Question: I have a collection view in my UIViewController class and use an array of Booleans to see which indices are expanded <URL>.
'''
var isExpanded = [Bool]()
'''
So when I click a button, I am able to reload the cell with:
'''
@objc func topButtonTouched(indexPath: IndexPath) {
print(indexPath)
isExpanded[indexPath.row] = !isExpanded[indexPath.row]
UIView.animate(withDuration: 0.6, delay: 0.0, usingSpringWithDamping: 0.6, initialSpringVelocity: 1.0, options: UIView.AnimationOptions.transitionCurlUp, animations: {
self.listCollectionView.reloadItems(at: [indexPath])
}, completion: { success in
print("success")
})
}
'''
So far so good. However, the issue I am having appears when the cells are reordered. I am not reordering with beginInteractiveMovementForItem(), updateInteractiveMovementTargetPosition(), etc.
I started using this function <URL> thinking that it would reorder the cells as well:
'''
@objc func longPressRecognized(_ recognizer: UILongPressGestureRecognizer) {
let location = recognizer.location(in: collectionView)
let indexPath = collectionView.indexPathForItem(at: location)
switch recognizer.state {
case UIGestureRecognizer.State.began:
guard let indexPath = indexPath else { return }
let cell = cellForRow(at: indexPath)
snapshotView = cell.snapshotView(afterScreenUpdates: true)
collectionView.addSubview(snapshotView!)
cell.contentView.alpha = 0.0
UIView.animate(withDuration: 0.2, animations: {
self.snapshotView?.transform = CGAffineTransform(scaleX: 1.1, y: 1.1)
self.snapshotView?.alpha = 0.9
})
snapshotPanPoint = location
snapshotIndexPath = indexPath
case UIGestureRecognizer.State.changed:
guard let snapshotPanPoint = snapshotPanPoint else { return }
let translation = CGPoint(x: location.x - snapshotPanPoint.x, y: location.y - snapshotPanPoint.y)
snapshotView?.center.y += translation.y
self.snapshotPanPoint = location
guard let indexPath = indexPath else { return }
collectionView.moveItem(at: snapshotIndexPath!, to: indexPath)
snapshotIndexPath = indexPath
default:
guard let snapshotIndexPath = snapshotIndexPath else { return }
let cell = cellForRow(at: snapshotIndexPath)
UIView.animate(
withDuration: 0.2,
animations: {
self.snapshotView?.center = cell.center
self.snapshotView?.transform = CGAffineTransform.identity
self.snapshotView?.alpha = 1.0
},
completion: { finished in
cell.contentView.alpha = 1.0
self.snapshotView?.removeFromSuperview()
self.snapshotView = nil
})
self.snapshotIndexPath = nil
self.snapshotPanPoint = nil
}
}
'''
I've tried changing the isExpanded array in the .changed section of the switch but had no luck. I also tried this <URL>.
:

Before when I had a single array for bools, it was like this:
'''
@objc func topButtonTouched(indexPath: IndexPath) {
isExpanded[indexPath.item] = !isExpanded[indexPath.item]
'''
and now with the main array of objects, I am trying to do this:
'''
@objc func topButtonTouched(indexPath: IndexPath) {
var names = mainData.map({ $0.isExpanded })
names[indexPath.row] = !names[indexPath.row]
'''
and then update the indexpaths.
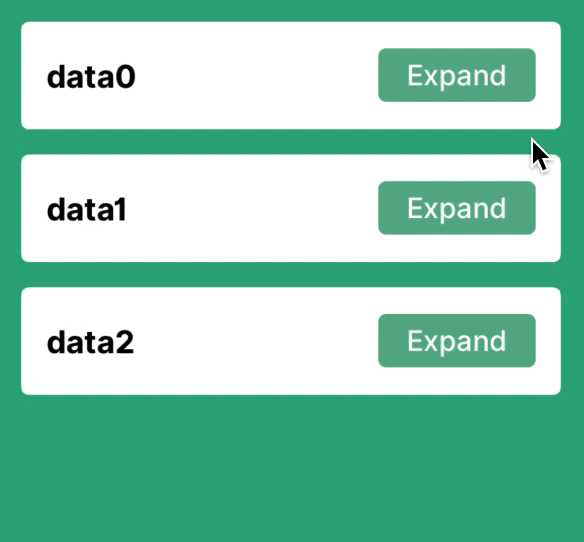
Answer: In general, using in a brings , when you're doing it while planning on changing the order of items- that's just suicide :)
So I would recommend you to change your data source from two arrays- '[String]' and '[Bool]' to a single '[ListItem]' -
(Here I'm using a 'class' but you may use a 'struct', just keep in mind are passed by while are passed by )
'''
class ListItem{
var title: String
var isExpended: Bool
init(title: String, isExpended: Bool){
self.title = title
self.isExpended = isExpended
}
}
'''
Then, when the user completed reordering, you need to commit those changes on the list- removing and inserting the element to a different index will do the job.